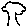
Label: tree